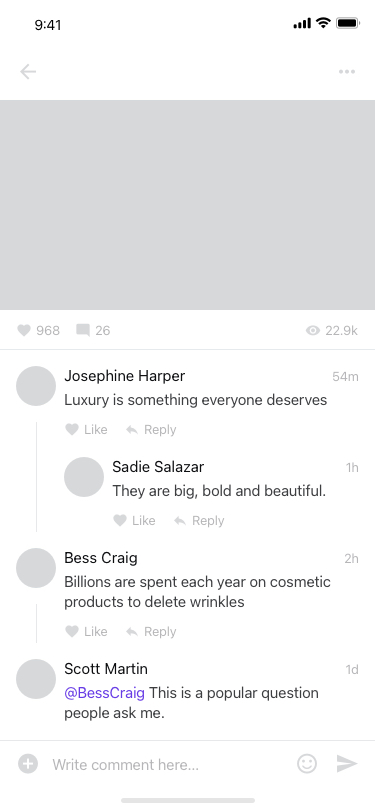
Text in this UI design:
968
26
22.9k
Josephine Harper
54m
Luxury is something everyone deserves
Like
Reply
Bess Craig
2h
Billions are spent each year on cosmetic products to delete wrinkles
Like
Reply
Scott Martin
1d
@BessCraig This is a popular question people ask me.
Sadie Salazar
1h
They are big, bold and beautiful.
Like
Reply
Write comment here…